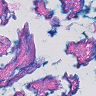
Metastatic tissue present: no